Question:
I need to train R-CNN on my dataset. Above Image is an example in which first column contain path to that image and second column contain coordinates of bounded box(ROI). As my dataset is large so how those coordinates can be extracted by pointing manually.
for example if i am training R-CNN foe stop signs then second column contain coordinates of bounded box containing stop sign in whole image.
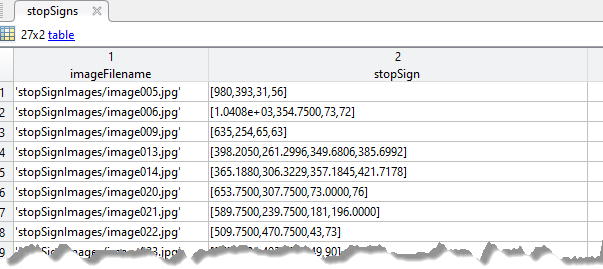
Answer: I do not know which version of MATLAB you are running, but I'm assuming it is fairly new (R2017a and later). Also, by 'how to get the coordinates', I assume you mean 'how to determine' or 'how to assign' the coordinates.
I believe what you need to do is to use one of the image labeling Apps called
'''
imageLabeler
'''
to annotate rectangles in your training images. You either do this manually if that's amenable, or you need to use automation algorithms if you already have a detector that does something similar. See this page for more details:
<URL>
Once you have the results of labeling stored in a 'groundTruth' object, you would need to use something like 'objectDetectorTrainingData' to create the table you are looking for.
See <URL> for more details.